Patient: sex M, age 79
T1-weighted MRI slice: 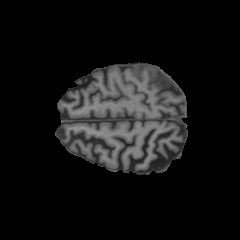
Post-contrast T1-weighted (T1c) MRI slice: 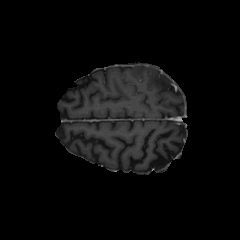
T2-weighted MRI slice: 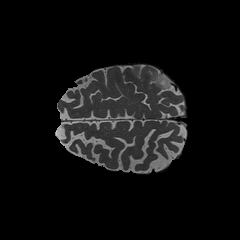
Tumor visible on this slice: yes
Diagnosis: Glioblastoma, IDH-wildtype
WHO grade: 4